Question: I am going to implement the FTP download function. It works but when it comes to reporting the progress, I have only found that only the message changes but not the numbers and the bar changing
I have screen captured as below

The below is my code:
'''
public void buttonExit(View v) {
System.exit(1);
}
public void doClick(View v){
//ftp
filename = null;
filename = "giant.mp4";
pd = new ProgressDialog(this);
pd.setTitle("EOrder");
pd.setMessage("Downloading file. Please wait...");
pd.setIndeterminate(true);
pd.setMax(100);
pd.setProgressStyle(ProgressDialog.STYLE_HORIZONTAL);
pd.setProgress(0);
pd.setCancelable(false);
pd.show();
ad = new AlertDialog.Builder(this);
ad.setTitle("EOrder");
ad.setMessage("Download Finish");
ad.setNeutralButton("OK", null);
new FTPDownload().execute(filename);
}
class FTPDownload extends AsyncTask<String , String , Void>{
boolean running = true;
Date today = Calendar.getInstance().getTime();
Format formatter = new SimpleDateFormat("yyyy-MM-dd_HH:mm:ss");
String reportDate = formatter.format(today);
String fileAndroid = reportDate + "_" + filename;
@Override
protected Void doInBackground(String... params) {
// TODO Auto-generated method stub
Log.d("******", "Background thread starting......");
FTPClient client = new FTPClient();
try {
Log.d("tag" , "arrived");
client.connect("newaswrissssing.win5.siteonlinetest.com");
boolean successLogin = client.login("newaswrissssing", "newaswrissssing2014cap!");
if(successLogin){
client.changeWorkingDirectory("dummy");
Log.d("tag" , "success");
long fileSize = getFileSize(client , params[0]);
client.setFileType(FTP.BINARY_FILE_TYPE);
client.enterLocalPassiveMode();
File instanceRecordDirectory = new File(Environment.getExternalStorageDirectory() + File.separator + "TVB_Movie");
if(!instanceRecordDirectory.exists()){
instanceRecordDirectory.mkdirs();
}
File instanceRecord = new File(instanceRecordDirectory.getAbsolutePath() + File.separator + fileAndroid);
if(!instanceRecord.exists()){
instanceRecord.createNewFile();
}
BufferedOutputStream desFileStream = new BufferedOutputStream(new FileOutputStream(instanceRecord.getAbsolutePath()),8*1024);
InputStream in = client.retrieveFileStream(params[0]);
Log.d("as" , String.valueOf(in));
byte[] buffer = new byte[1024];
int len1 = 0;
long total = 0;
while ((len1 = in.read(buffer)) > 0) {
total += len1; //total = total + len1
Log.d("aDDs" , String.valueOf(in));
publishProgress("" + (int)((total*100)/fileSize));
desFileStream.write(buffer, 0, len1);
}
desFileStream.flush();
desFileStream.close();
client.completePendingCommand();
in.close();
}else{
Log.d("tag" , "sosad");
}
} catch (IOException e) {
e.printStackTrace();
} catch (Exception e) {
// TODO Auto-generated catch block
e.printStackTrace();
} finally {
try {
client.logout();
client.disconnect();
} catch (IOException e) {
e.printStackTrace();
}
}
return null;
}
protected void onProgressUpdate(String... progress) {
super.onProgressUpdate(progress);
Log.d("progress","values: "+progress[0]);
pd.incrementProgressBy(Integer.parseInt(progress[0]));
pd.setMessage("Downloading file... Progress at " + progress[0] + "%");
}
protected void onPostExecute(Void result) {
super.onPostExecute(result);
pd.dismiss();
ad.show();
}
@Override
protected void onPreExecute() {
super.onPreExecute();
}
'''
Would you please tell me what other steps to do besides using 'pd.incrementProgressBy(Integer.parseInt(progress[0]));' or 'setProgress'?
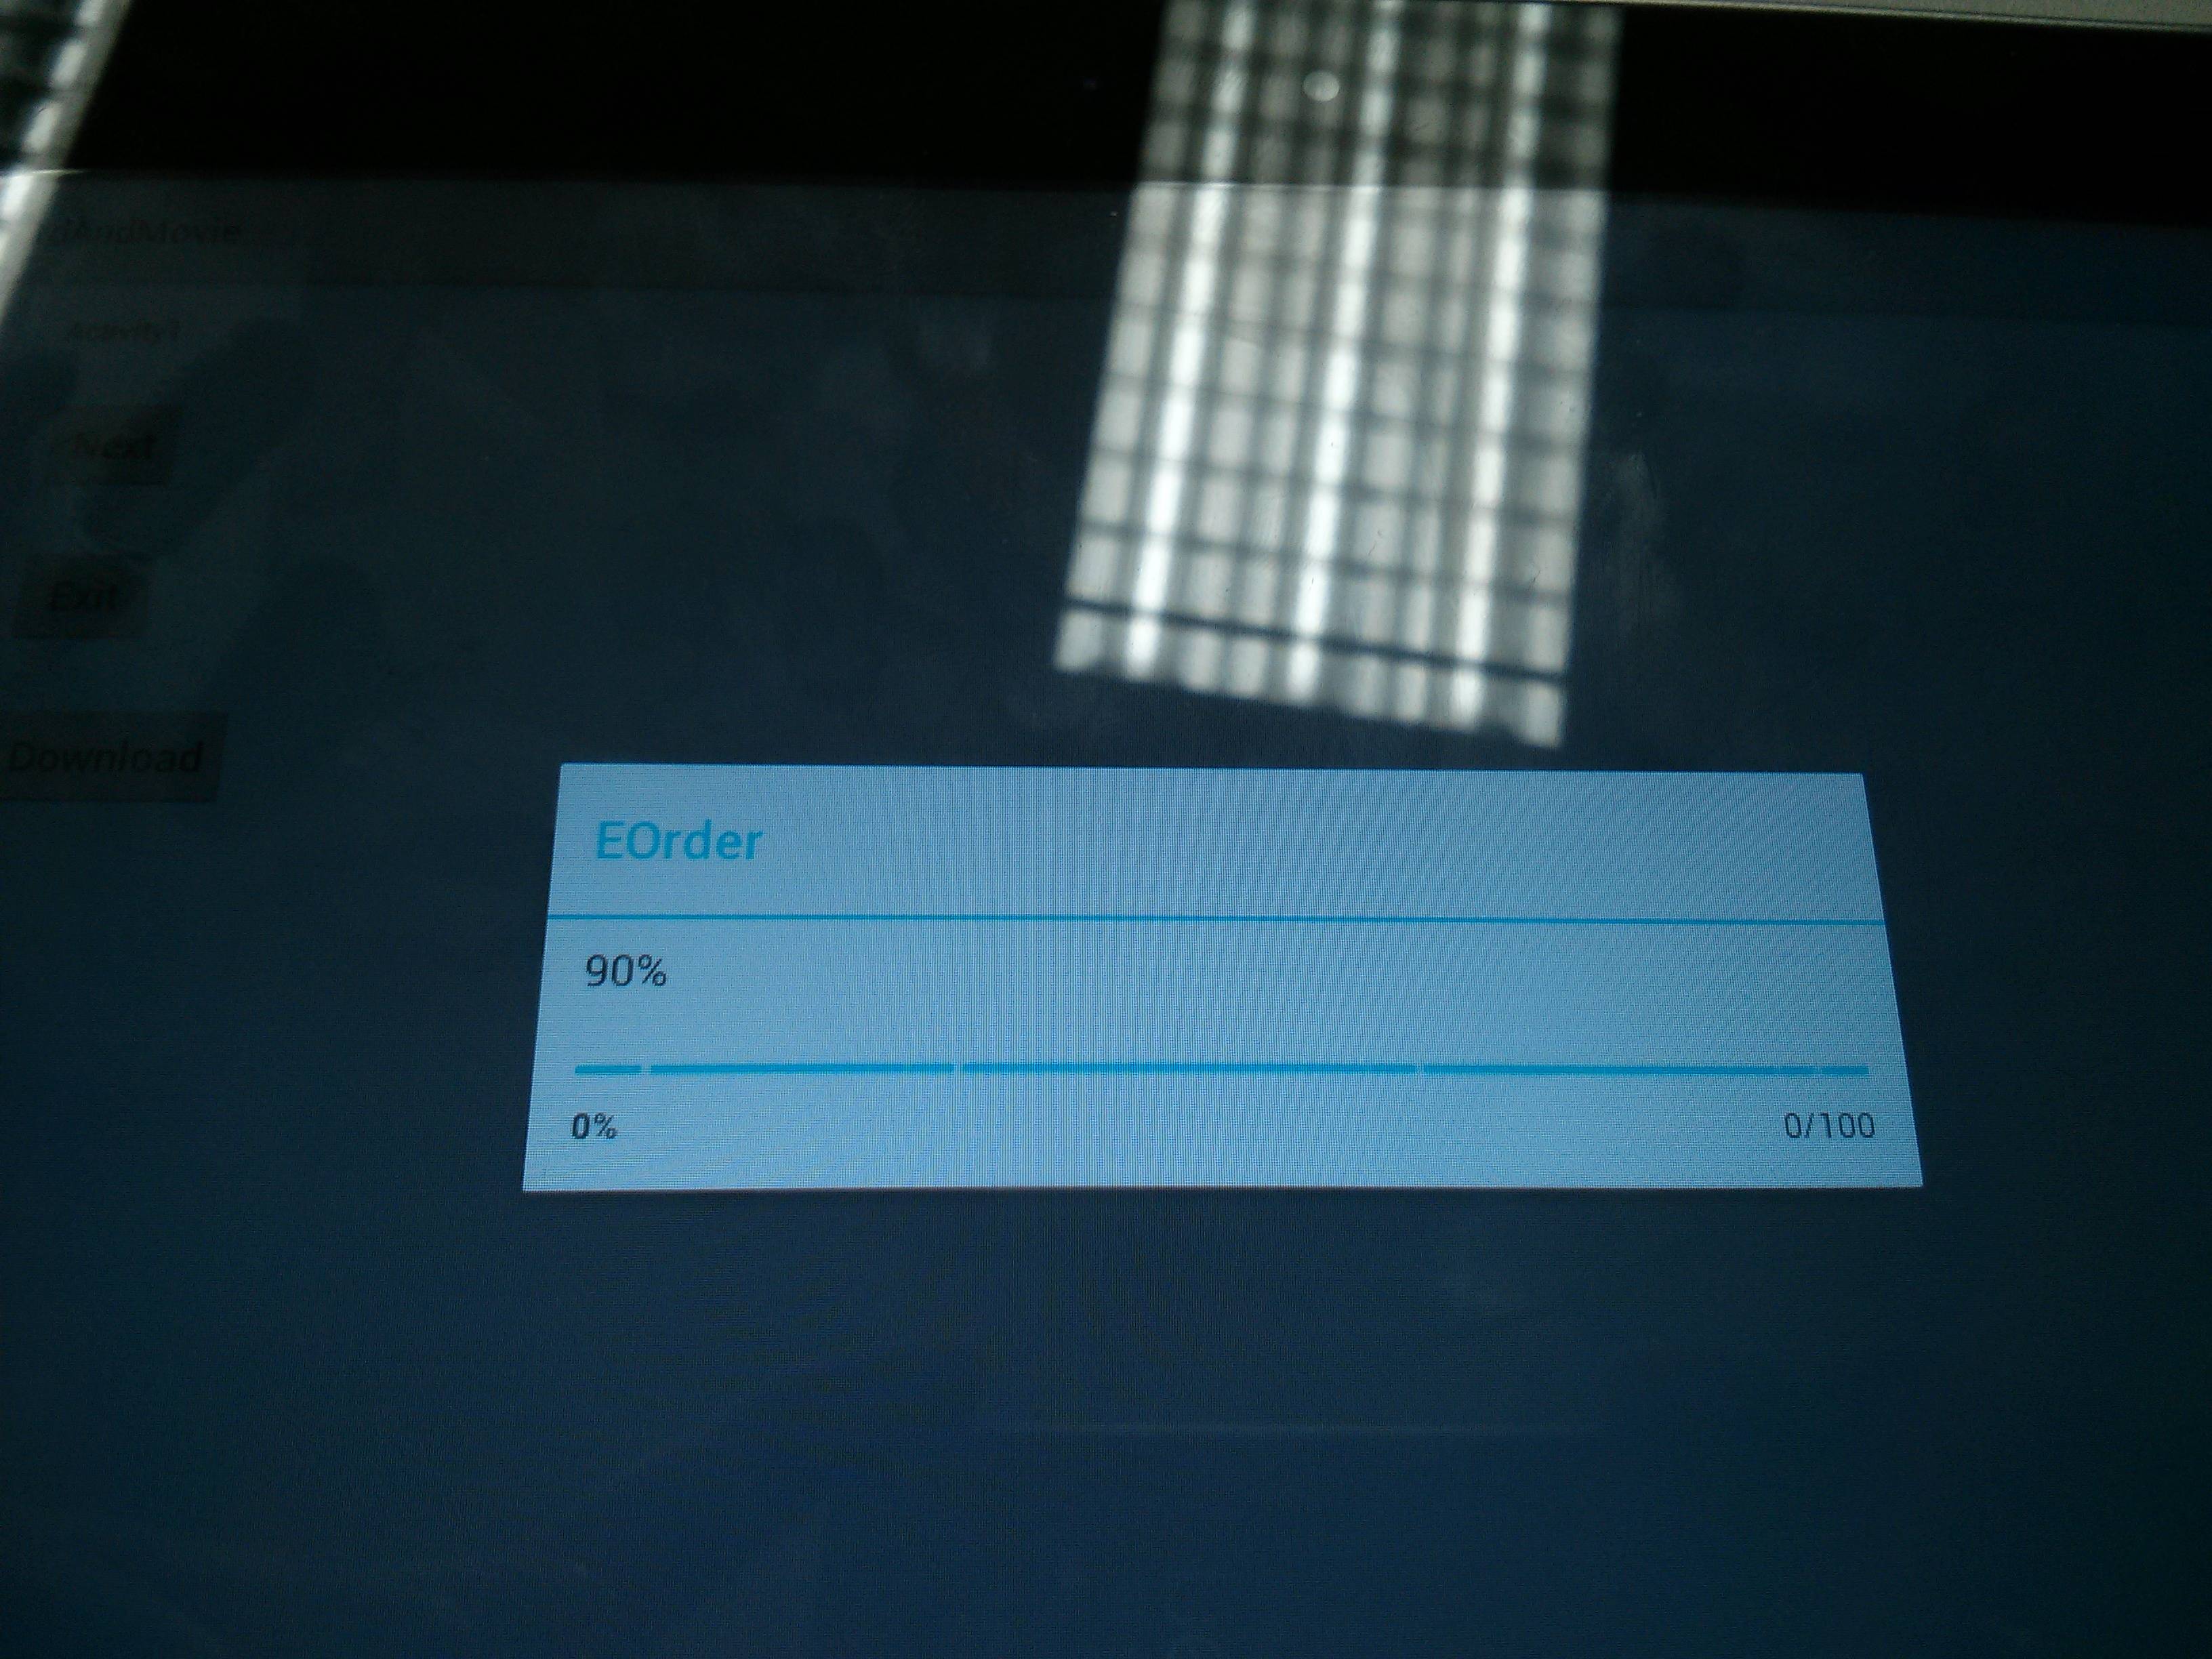
Answer: your ProgressDialog should not be intederminate. You should call 'setIndeterminate' with 'false' instead of 'true'
'''
pd.setIndeterminate(false);
'''
and you should use 'setProgress' instead of 'incrementProgressBy'